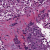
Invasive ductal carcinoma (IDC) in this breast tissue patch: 0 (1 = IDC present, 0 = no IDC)